Question: I want to open two files to be visible at the same time like it was possible in eclipse

Does anyone know how to make it happen ?
It is possible in every IDE i ever tried, it should be possible in Android Studio
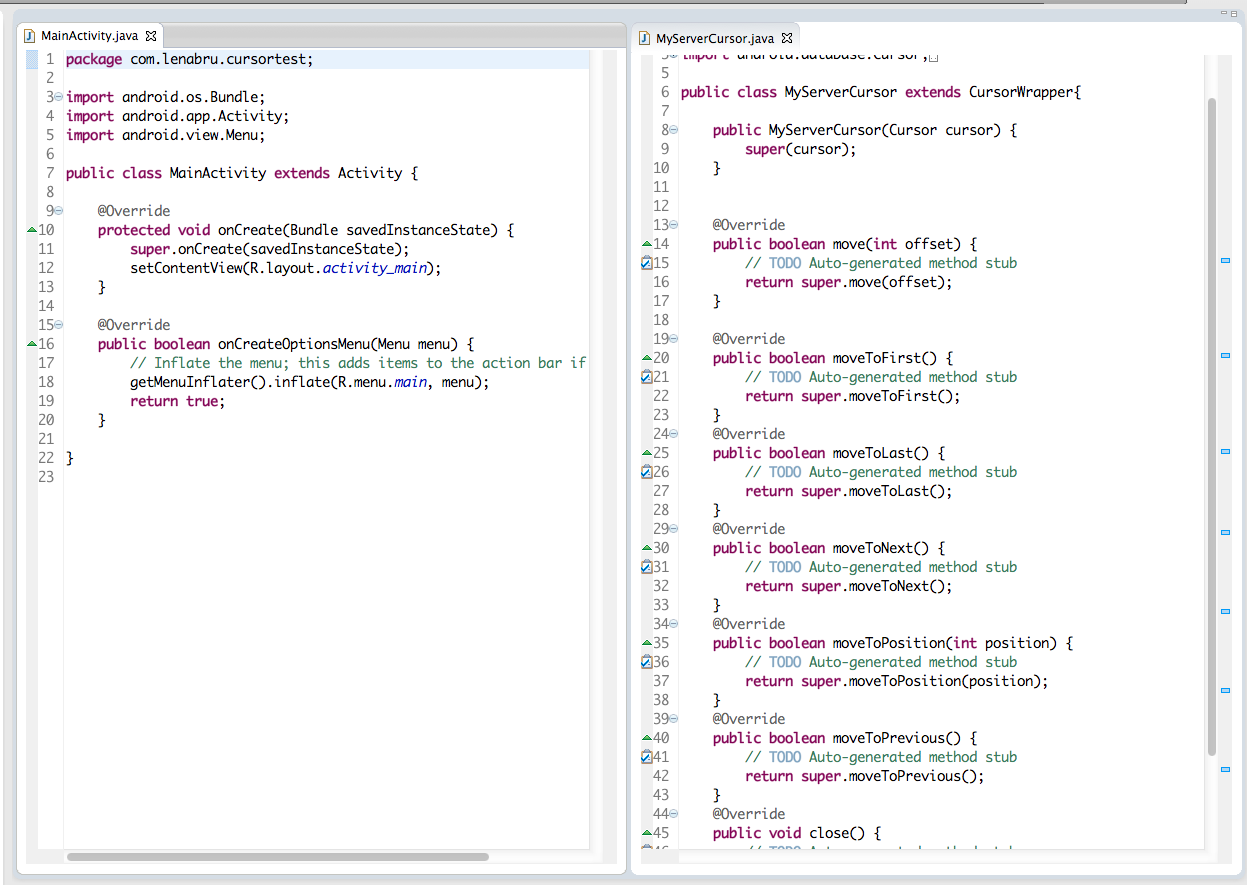
Answer: If you right click the tab then you can select 'Split Vertically' and it will open that tab up in another pane. You can then right click other tabs and select 'Move to opposite group' to move them to this new pane.